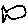
Label: fish